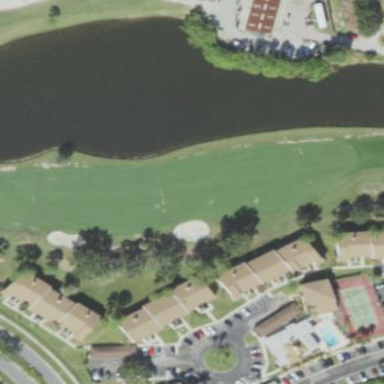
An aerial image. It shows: Grassy area designated as golf fairway.